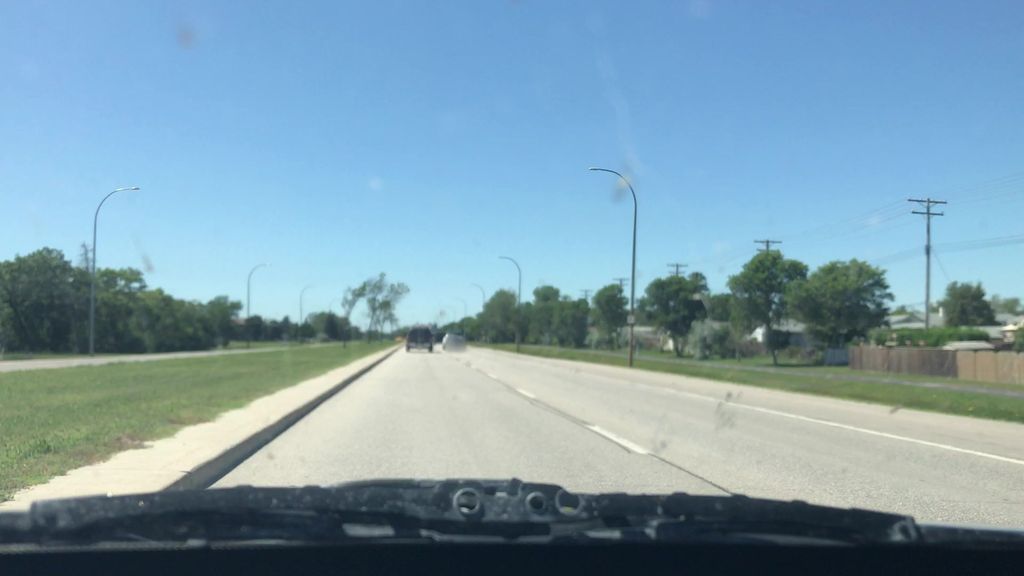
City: winnipeg